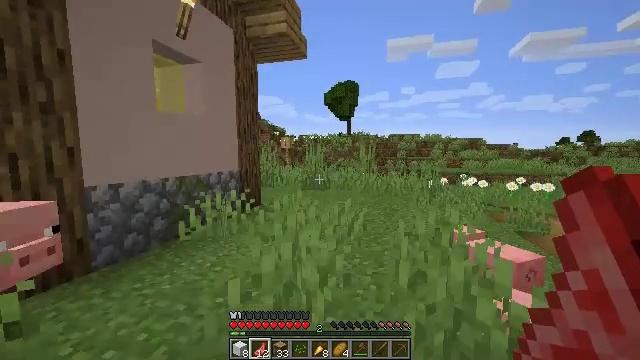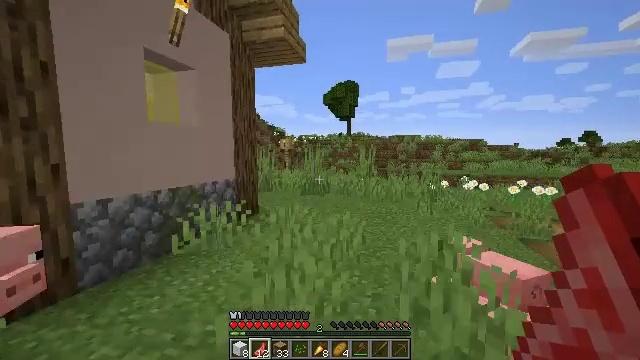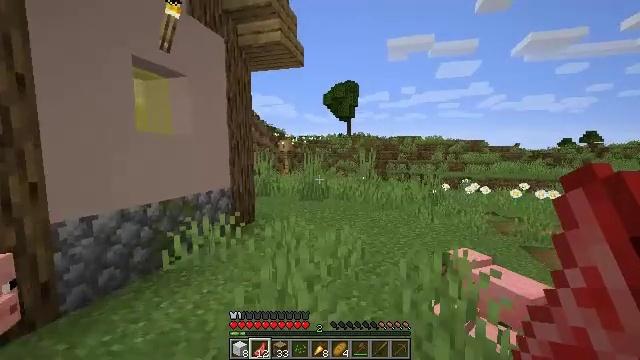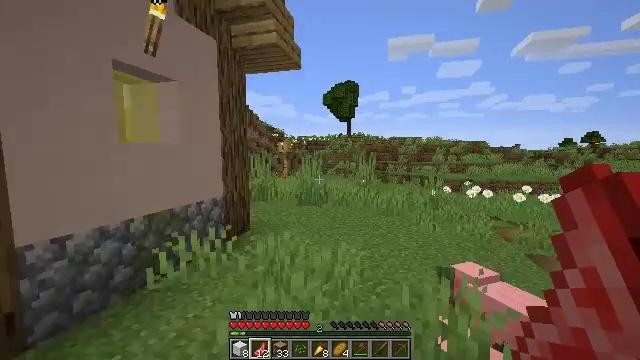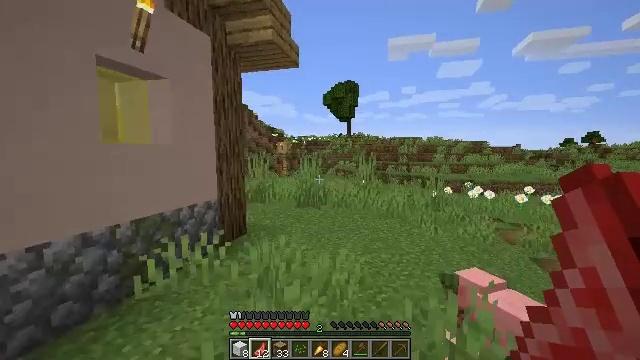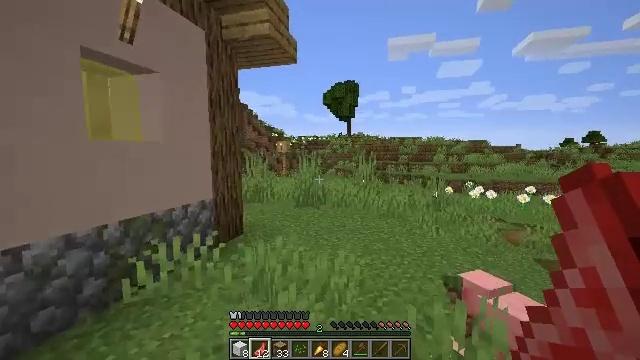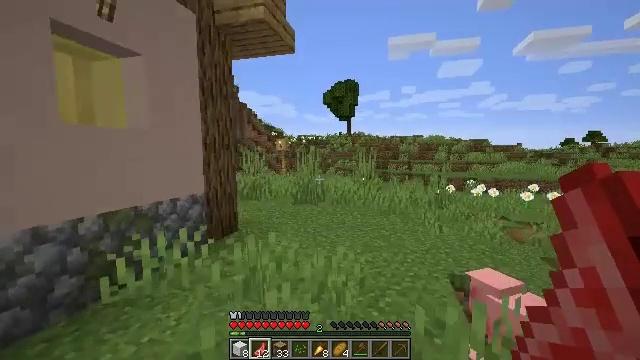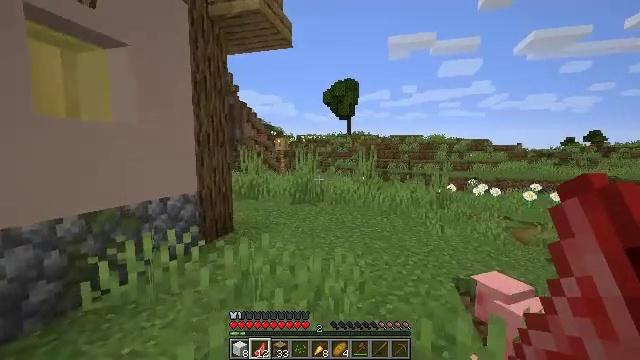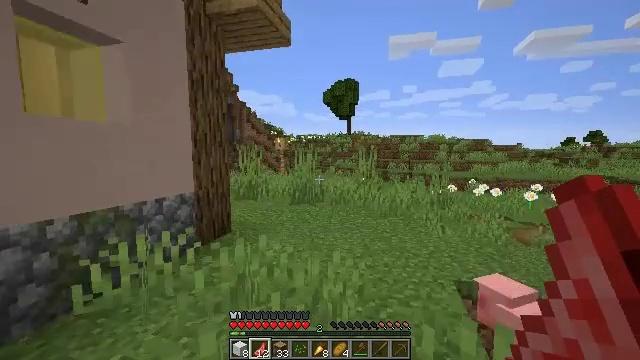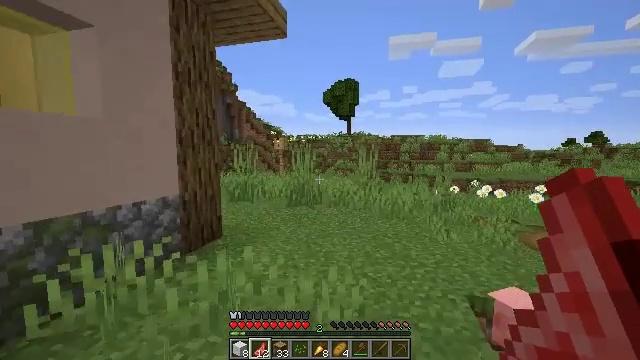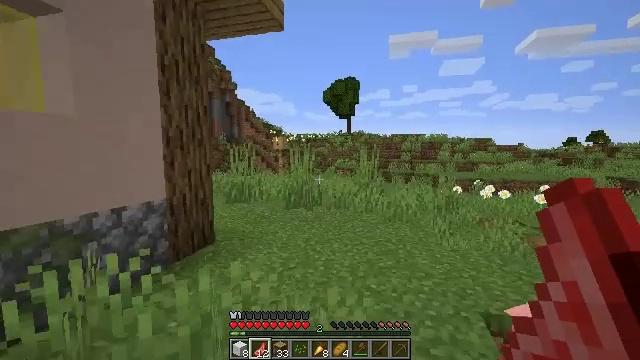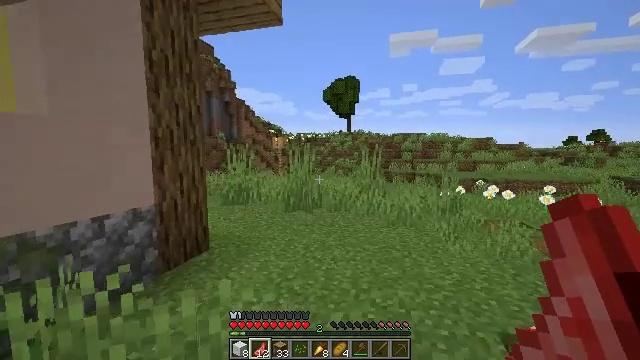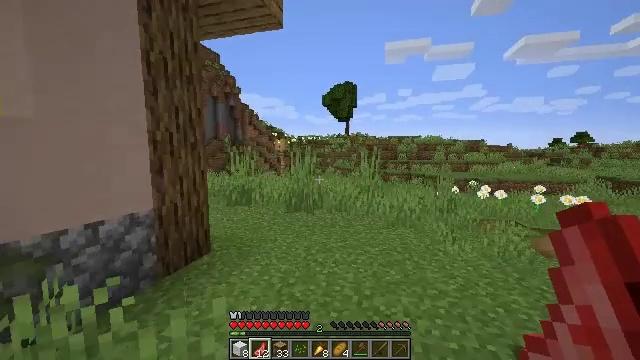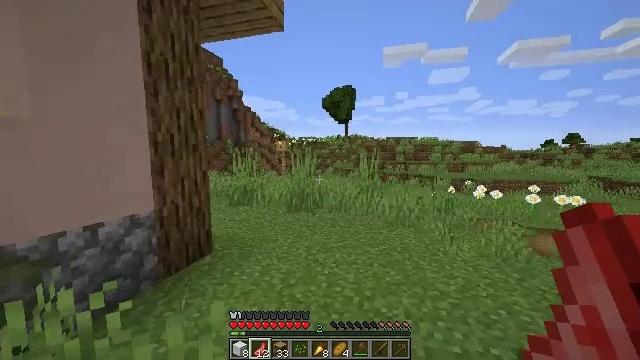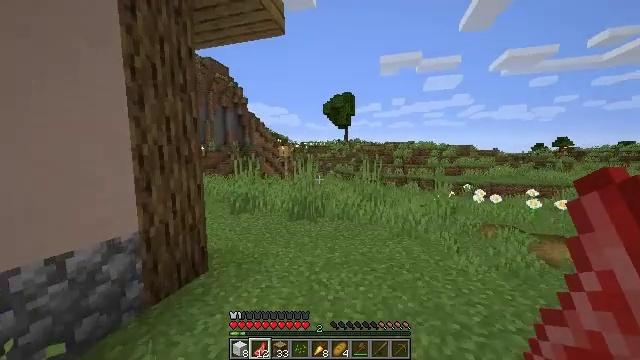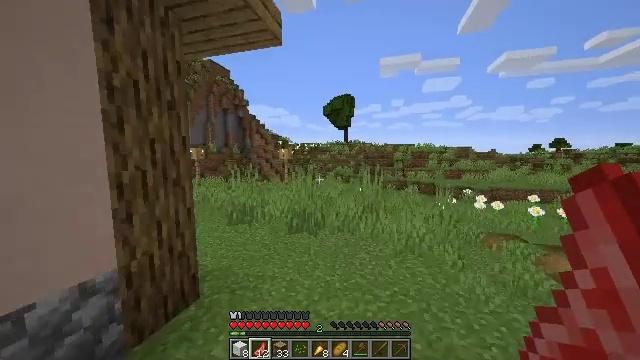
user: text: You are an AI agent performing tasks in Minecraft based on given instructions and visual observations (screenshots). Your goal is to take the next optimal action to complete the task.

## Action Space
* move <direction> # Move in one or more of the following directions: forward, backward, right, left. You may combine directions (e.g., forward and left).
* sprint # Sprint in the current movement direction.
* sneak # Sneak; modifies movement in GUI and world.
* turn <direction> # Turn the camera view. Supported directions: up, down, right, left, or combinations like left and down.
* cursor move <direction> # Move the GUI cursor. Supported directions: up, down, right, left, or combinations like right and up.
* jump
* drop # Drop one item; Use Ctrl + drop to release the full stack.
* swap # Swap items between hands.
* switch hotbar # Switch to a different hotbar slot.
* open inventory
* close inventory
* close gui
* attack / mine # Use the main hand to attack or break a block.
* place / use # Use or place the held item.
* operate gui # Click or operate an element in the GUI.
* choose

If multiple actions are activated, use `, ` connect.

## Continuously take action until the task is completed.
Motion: motion action
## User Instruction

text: Mine the brewing stand from your base.
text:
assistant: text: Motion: move forward, jump
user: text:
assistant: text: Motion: move forward, jump
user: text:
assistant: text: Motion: move forward, jump
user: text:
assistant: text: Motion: move forward, jump
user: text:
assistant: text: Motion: move forward, jump
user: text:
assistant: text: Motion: move forward, jump
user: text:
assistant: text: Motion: move forward
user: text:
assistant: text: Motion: move forward
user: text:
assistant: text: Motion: move forward
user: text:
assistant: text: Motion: move forward
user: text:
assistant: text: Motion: move forward, sprint
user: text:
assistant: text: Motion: move forward, sprint
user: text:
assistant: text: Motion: move forward, sprint
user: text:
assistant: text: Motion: move forward, sprint, jump
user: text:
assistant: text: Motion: move forward, jump
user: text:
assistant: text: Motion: move forward, turn left, jump
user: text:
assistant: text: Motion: move forward, turn left, jump
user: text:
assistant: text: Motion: move forward, turn left, jump
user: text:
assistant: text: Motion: move forward, turn left, jump
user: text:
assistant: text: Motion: move forward, turn left and down, jump
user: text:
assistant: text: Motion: move forward and move right, turn left and down, jump
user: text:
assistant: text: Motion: move forward and move right, turn left and down, jump
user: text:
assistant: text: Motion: move forward and move right, turn left, jump
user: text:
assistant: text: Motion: move forward and move right, jump
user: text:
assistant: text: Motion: move forward and move right, jump
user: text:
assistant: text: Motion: move forward and move right, jump
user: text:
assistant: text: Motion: move forward and move right, turn left, jump
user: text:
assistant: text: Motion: move forward and move right, turn left, jump
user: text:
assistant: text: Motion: move forward and move right, turn left, jump
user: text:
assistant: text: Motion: move forward and move right, turn left, jump